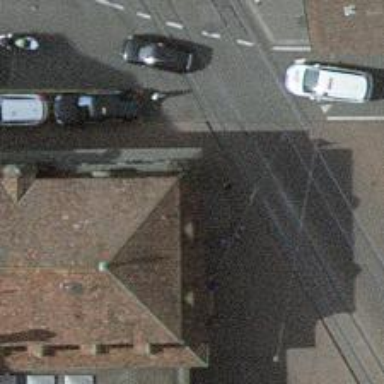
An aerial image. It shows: Asphalt footway with covered arcade. The footway is also sidewalk.